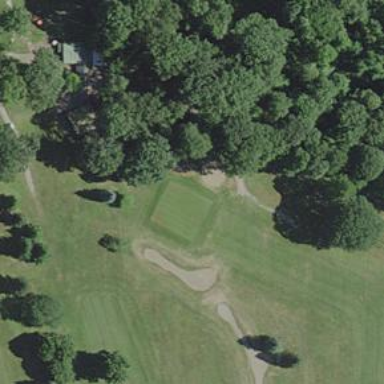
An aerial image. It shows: View of golf hole.